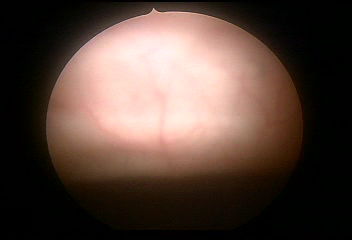
Modality: WLC
Class: Normal mucosa
Bladder cancer association: No